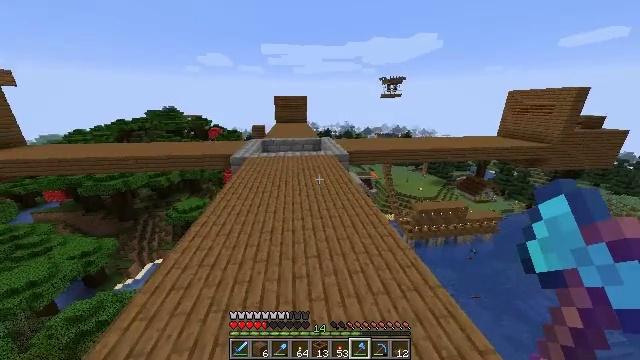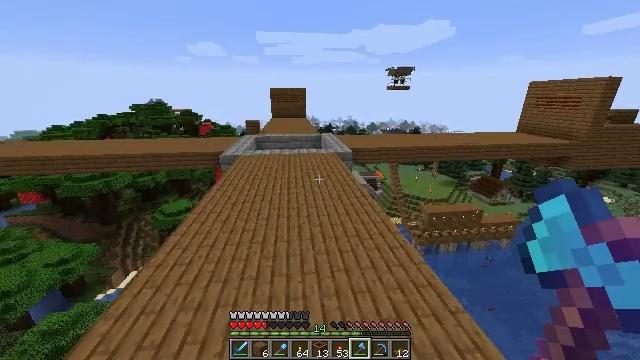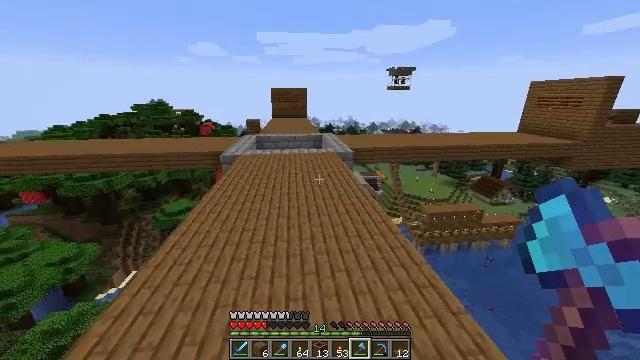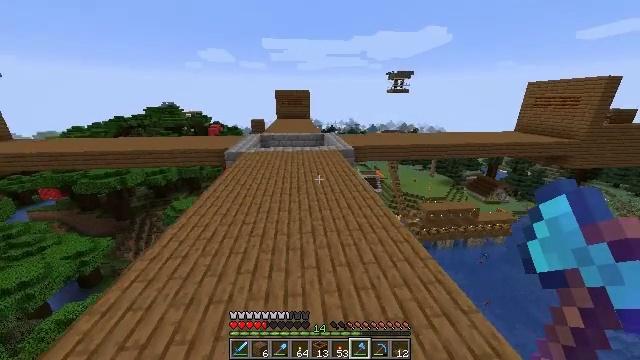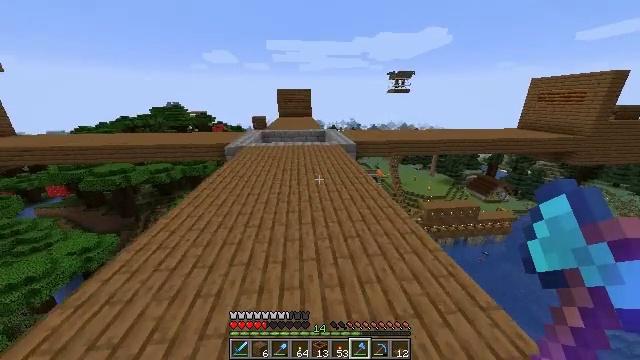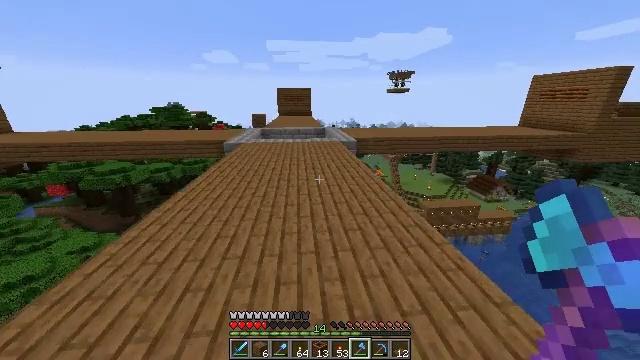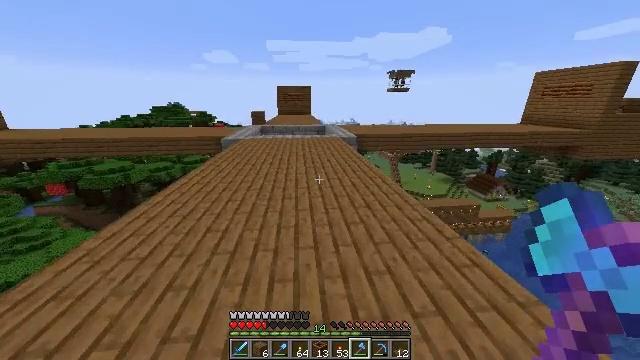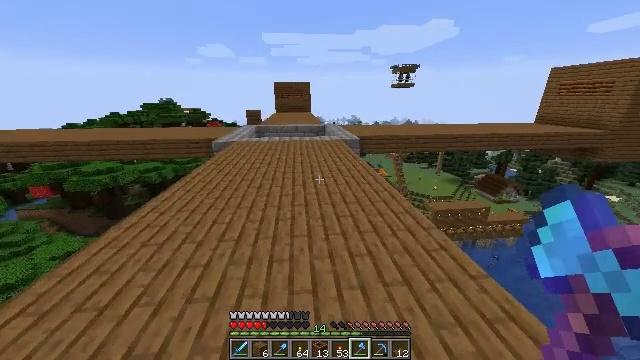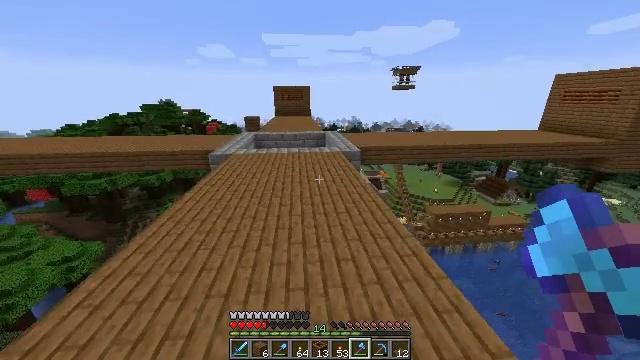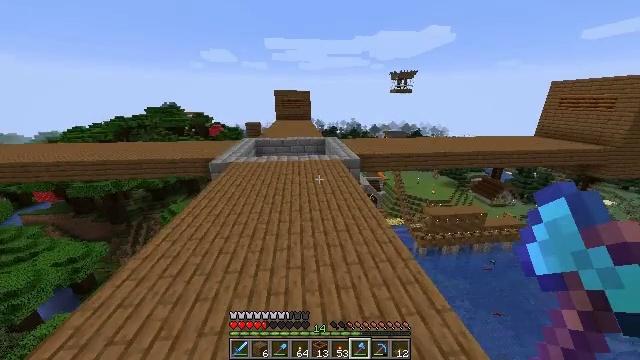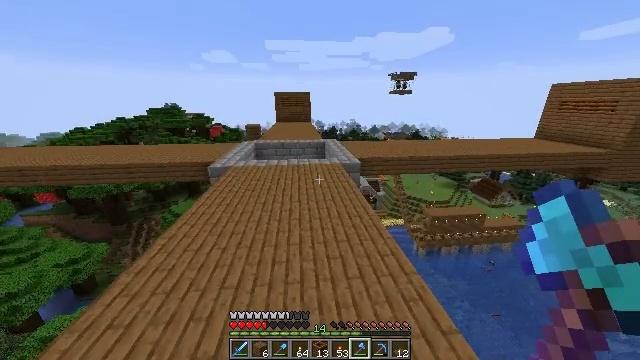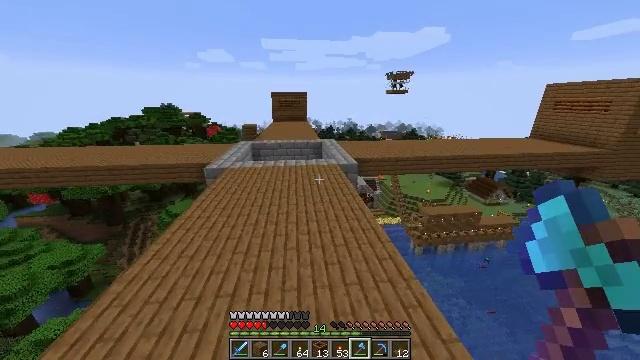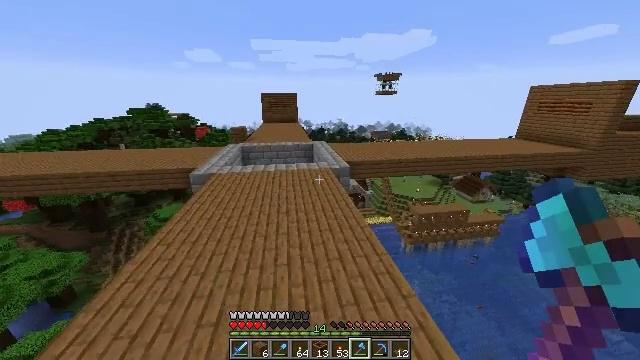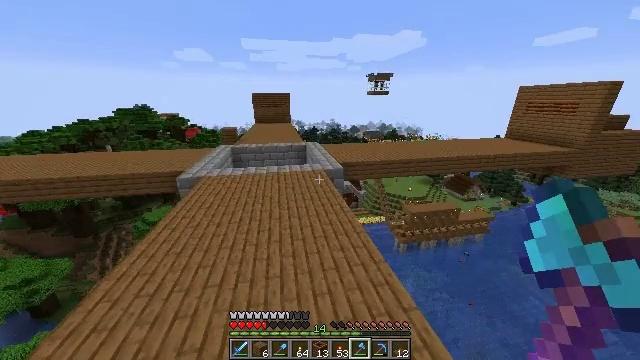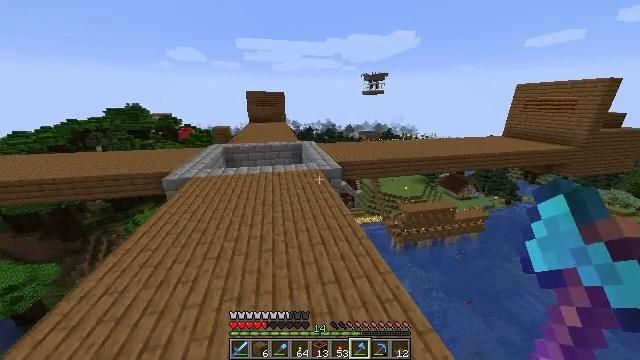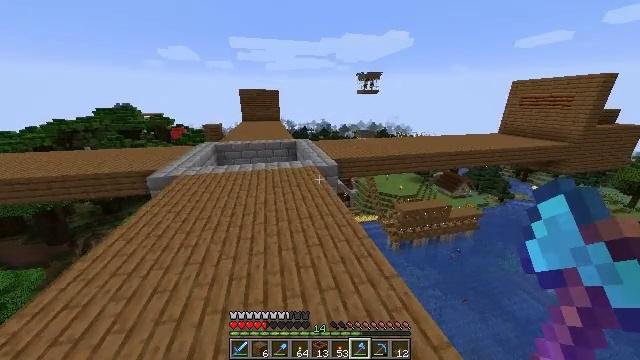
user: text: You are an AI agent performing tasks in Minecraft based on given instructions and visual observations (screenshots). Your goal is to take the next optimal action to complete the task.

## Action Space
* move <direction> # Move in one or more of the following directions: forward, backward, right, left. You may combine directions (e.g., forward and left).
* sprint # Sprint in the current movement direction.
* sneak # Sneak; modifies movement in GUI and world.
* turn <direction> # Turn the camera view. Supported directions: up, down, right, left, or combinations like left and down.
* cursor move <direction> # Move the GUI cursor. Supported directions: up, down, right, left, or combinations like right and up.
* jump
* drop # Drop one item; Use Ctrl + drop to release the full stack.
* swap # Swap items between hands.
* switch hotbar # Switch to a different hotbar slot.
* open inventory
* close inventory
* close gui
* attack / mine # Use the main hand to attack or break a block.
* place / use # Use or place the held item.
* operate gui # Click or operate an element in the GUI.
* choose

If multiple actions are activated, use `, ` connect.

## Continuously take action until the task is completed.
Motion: motion action
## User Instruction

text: Gather wheat by left-clicking on it.
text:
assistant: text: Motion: move forward, jump
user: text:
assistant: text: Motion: move forward, jump
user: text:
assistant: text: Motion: move forward, jump
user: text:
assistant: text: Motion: move forward, jump
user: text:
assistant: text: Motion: move forward, jump
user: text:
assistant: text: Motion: move forward, sprint, jump
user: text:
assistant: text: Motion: move forward, sprint, jump
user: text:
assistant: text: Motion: move forward, sprint, jump
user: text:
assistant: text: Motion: move forward, sprint, jump
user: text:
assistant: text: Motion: move forward, jump
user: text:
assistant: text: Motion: move forward, jump
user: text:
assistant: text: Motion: move forward, turn right, jump
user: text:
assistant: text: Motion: move forward, turn right, jump
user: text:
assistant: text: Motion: move forward, turn right, jump
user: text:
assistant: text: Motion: move forward, turn right, jump
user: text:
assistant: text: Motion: move forward, jump
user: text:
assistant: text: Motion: move forward, jump
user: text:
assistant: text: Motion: move forward, sprint, jump
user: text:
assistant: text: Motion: move forward, sprint, jump
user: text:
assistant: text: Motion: move forward, sprint, jump
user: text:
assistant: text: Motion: move forward, sprint, turn down, jump
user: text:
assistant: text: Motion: move forward, turn down, jump
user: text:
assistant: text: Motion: move forward, turn down, jump
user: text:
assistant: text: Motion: move forward, jump
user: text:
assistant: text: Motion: move forward, jump
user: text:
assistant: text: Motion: move forward, jump
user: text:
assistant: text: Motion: move forward, jump
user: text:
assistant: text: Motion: move forward, jump
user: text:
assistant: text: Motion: move forward, jump
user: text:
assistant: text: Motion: move forward, sprint, jump